Question: I have an Excel file that looks like the attached screenshot. I need to create another spreadsheet where I only need the rows for the latest available year. For example, I need rows #6 & 7 for 'ABC Inc', row #27 for 'Karen Engineering' and row #32 for 'Hartford'.
I tried a PivotTable with Max of Year but it's not a flat view and I cannot bring in all the columns. What else can I try or how to do this?

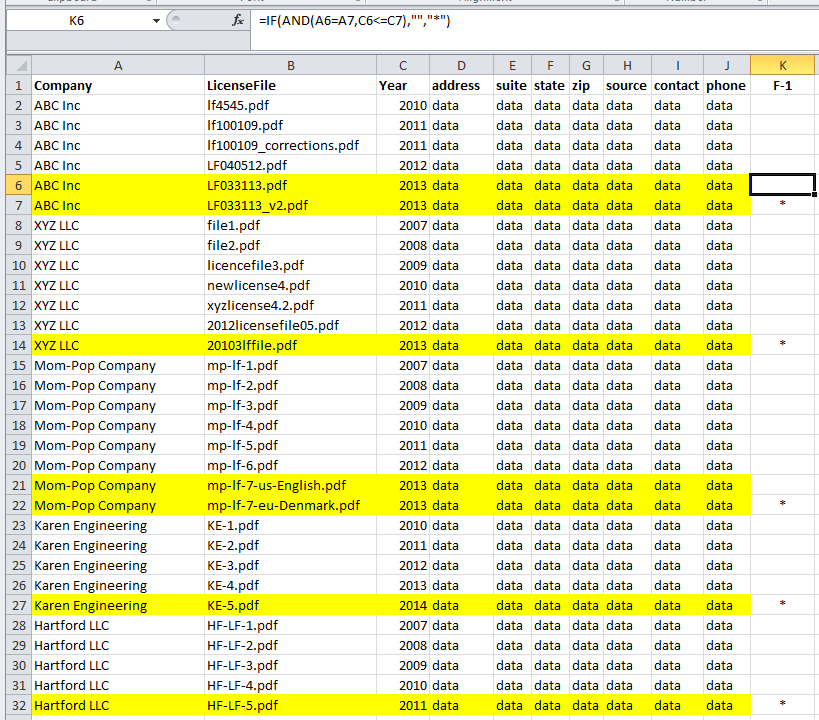
Answer: Relying on the sorting, a column containing '=IF(AND(A1=A2,C1<C2),"","*")' copied down should enable you to use Filter to copy the required rows.